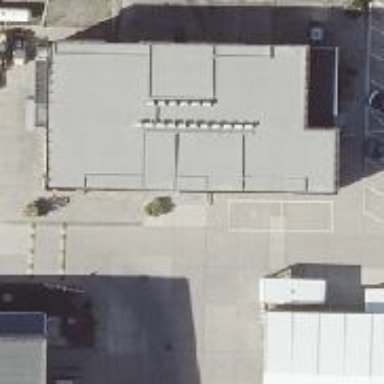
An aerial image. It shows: Commercial building.